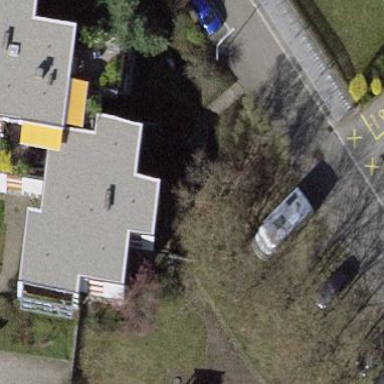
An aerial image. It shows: Terrace building.